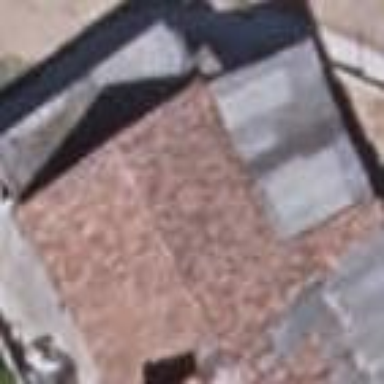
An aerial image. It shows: Simple house.